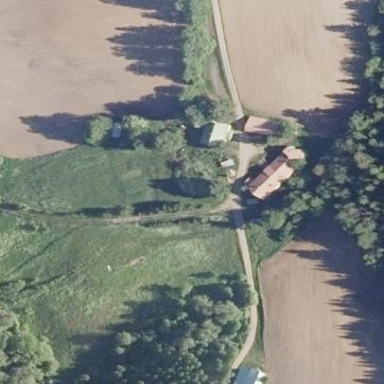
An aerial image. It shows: Farmyard area.